Question: I'm running Ruby installed from <URL>. Here's the version:
'''
C:\Users\Sathya>ruby -v
ruby 1.9.2p290 (2011-07-09) [i386-mingw32]
'''
Here's the exact code, which is throwing the error:
'''
hashtime = Hash.new(Time.mktime('1970'))
hashtime[1] = Time.now
=> 2011-10-04 19:26:53 +0530
print hashtime
{1=>2011-10-04 19:26:53 +0530}=> nil
hashtime[1] = Time.now
=> 2011-10-04 19:27:20 +0530
print hashtime
{1=>2011-10-04 19:27:20 +0530}=> nil
File.open('timehash','w') do |f|
f.write Marshal.dump(hashtime)
end
=> 56
'''
Now, trying to load it.
'''
Marshal.load (File.read('timehash'))
'''
Gives the error:
'''
ArgumentError: dump format error for symbol(0x42)
from (irb):10:in 'load'
from (irb):10
from C:/Ruby192/bin/irb:12:in '<main>'
'''
Why is this throwing an error? Am I doing something wrong, or is this a bug?
I'm running on Windows 7 Ultimate, 64-bit
---
Here's the results from the edited debug code you had mentioned:
'''
hashtime = Hash.new
=> {}
hashtime[1] = Time.now
=> 2011-10-04 20:49:52 +0530
hashdump = Marshal.dump(hashtime)
=> "\x04\b{\x06i\x06Iu:\tTime\r\x8F\xE4\e\x80<\xADGO\x06:\voffseti\x02XM"
hashtime = Marshal.load (hashdump)
=> {1=>2011-10-04 20:49:52 +0530}
print hashtime
{1=>2011-10-04 20:49:52 +0530}=> nil
'''
---
Results to Edit 2:
'''
hashtime = Hash.new
=> {}
hashtime[1] = Time.now
=> 2011-10-04 21:04:24 +0530
hashdump = Marshal.dump(hashtime)
=> "\x04\b{\x06i\x06Iu:\tTime\r\x8F\xE4\e\x80\x92o\x8C\x89\x06:\voffseti\x02XM"
print "hashdump: #{hashdump}"
AS?CAEoie?:?offseti?XM=> nile
File.open('timehash','w') do |f|
f.write hashdump
end
=> 36
hashdump2 = File.read('timehash')
=> "\x04\b{\x06i\x06Iu:\tTime\n\x8F\xE4\e\x80\x92o\x8C\x89\x06:\voffseti\x02XM"
print "hashdump2: #{hashdump2}"
hashdump2:{?i?Iu: Time
AS?CAEoie?:?offseti?XM=> nil
hashtime2 = Marshal.load (hashdump2)
ArgumentError: dump format error for symbol(0x8c)
from (irb):73:in 'load'
from (irb):73
from C:/Ruby192/bin/irb:12:in '<main>'
'''
Some of the characters didn't come out, here's a screenshot:

---
Now I'm getting a time format different error
'''
hashtime = Hash.new
=> {}
hashtime[1] = Time.now
=> 2011-10-04 21:23:15 +0530
hashdump = Marshal.dump(hashtime)
=> "\x04\b{\x06i\x06Iu:\tTime\r\x8F\xE4\e\x80\xB9\xE1\xFB\xD4\x06:\voffseti\x02X
M"
print "hashdump: #{hashdump}"
AS-C+ss+♠️:♂️offsetiXM=> nile
File.open('timehash','wb') do |f|
f.write hashdump
end
=> 36
hashdump2 = File.read('timehash')
=> "\x04\b{\x06i\x06Iu:\tTime\n\x8F\xE4\e\x80\xB9\xE1\xFB\xD4\x06:\voffseti\x02X
M"
print "hashdump2: #{hashdump2}"
hashdump2:{♠️i♠️Iu: Time
AS-C+ss+♠️:♂️offsetiXM=> nil
hashtime2 = Marshal.load (hashdump2)
TypeError: marshaled time format differ
from (irb):10:in '_load'
from (irb):10:in 'load'
from (irb):10
from C:/Ruby192/bin/irb:12:in '<main>'
'''
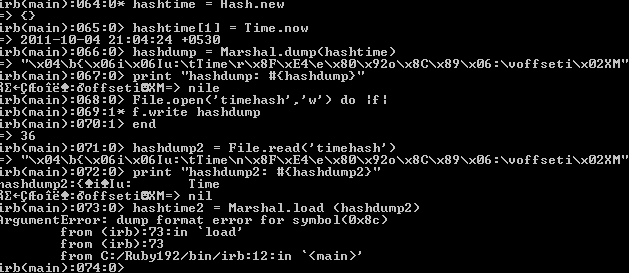
Answer: The combination of the 2 answers from @Josh and @derp work for me. Here is the code (written to a file):
'''
hashtime = Hash.new(Time.mktime('1970'))
hashtime[1] = Time.now
File.open('timehash','wb') do |f|
f.write Marshal.dump(hashtime)
end
newhash = Marshal.load (File.binread('timehash'))
p newhash
p newhash.default
'''
Results in the following output:
'''
c:pps
uby>ruby h.rb
{1=>2011-10-05 08:09:43 +0200}
1970-01-01 00:00:00 +0100
'''